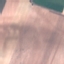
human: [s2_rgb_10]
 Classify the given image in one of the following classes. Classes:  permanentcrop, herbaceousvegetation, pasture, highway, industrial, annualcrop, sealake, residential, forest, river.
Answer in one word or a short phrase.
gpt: AnnualCrop